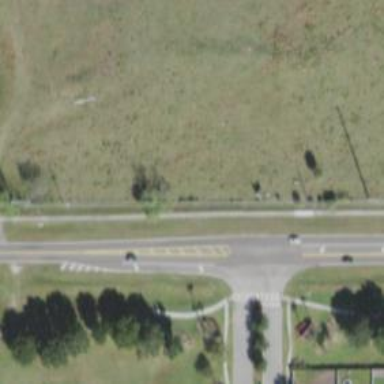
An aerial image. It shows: Left sidewalk along asphalt tertiary road.